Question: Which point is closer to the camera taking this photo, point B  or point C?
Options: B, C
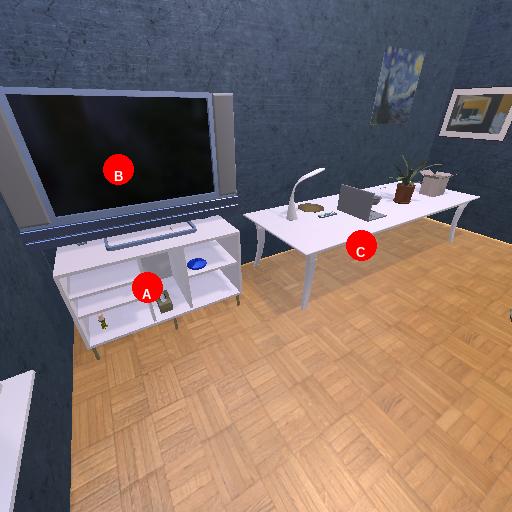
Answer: B